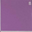
Piece: xx